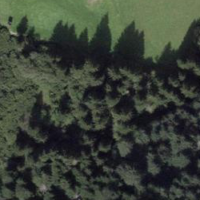
EUNIS habitat code: 44
Species observed at this site:
Asplenium viride